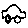
Label: car